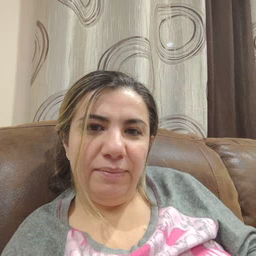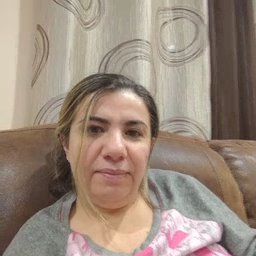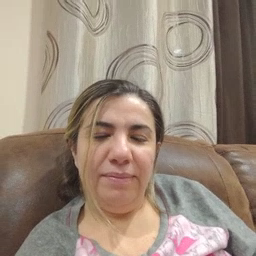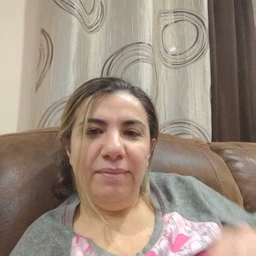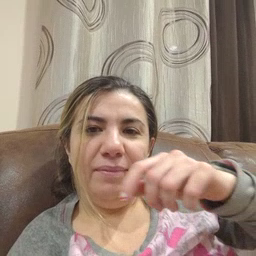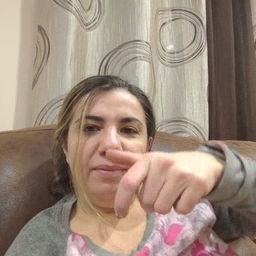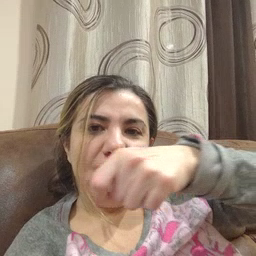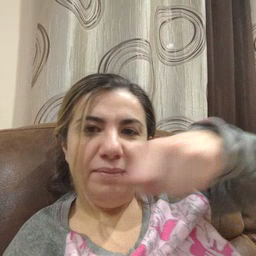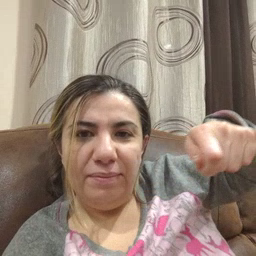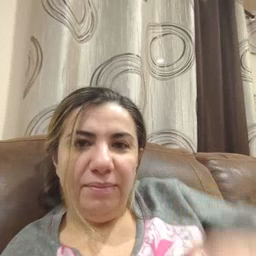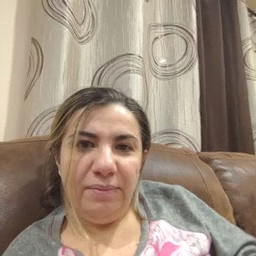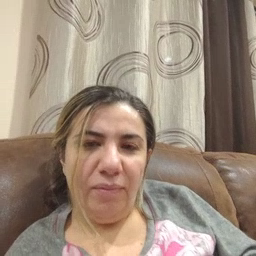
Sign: toothbrush